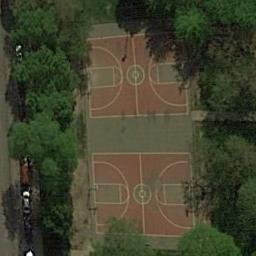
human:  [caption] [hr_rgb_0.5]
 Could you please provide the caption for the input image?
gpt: Two basketball courts surrounded by some trees .

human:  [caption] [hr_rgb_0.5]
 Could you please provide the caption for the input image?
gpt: There are two identical basketball courts .

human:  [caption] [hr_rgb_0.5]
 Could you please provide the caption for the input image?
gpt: There are two basketball courts surrounded by many trees .

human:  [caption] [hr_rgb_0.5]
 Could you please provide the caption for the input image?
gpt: The basketball courts are surrounded by trees .

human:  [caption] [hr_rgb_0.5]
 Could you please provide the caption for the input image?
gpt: Two basketball courts are surrounded by trees .